Field crop: tomato
Growth stage: 1
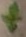
Species: solanum